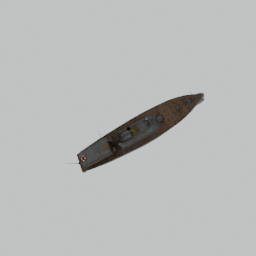
Label: mechanical